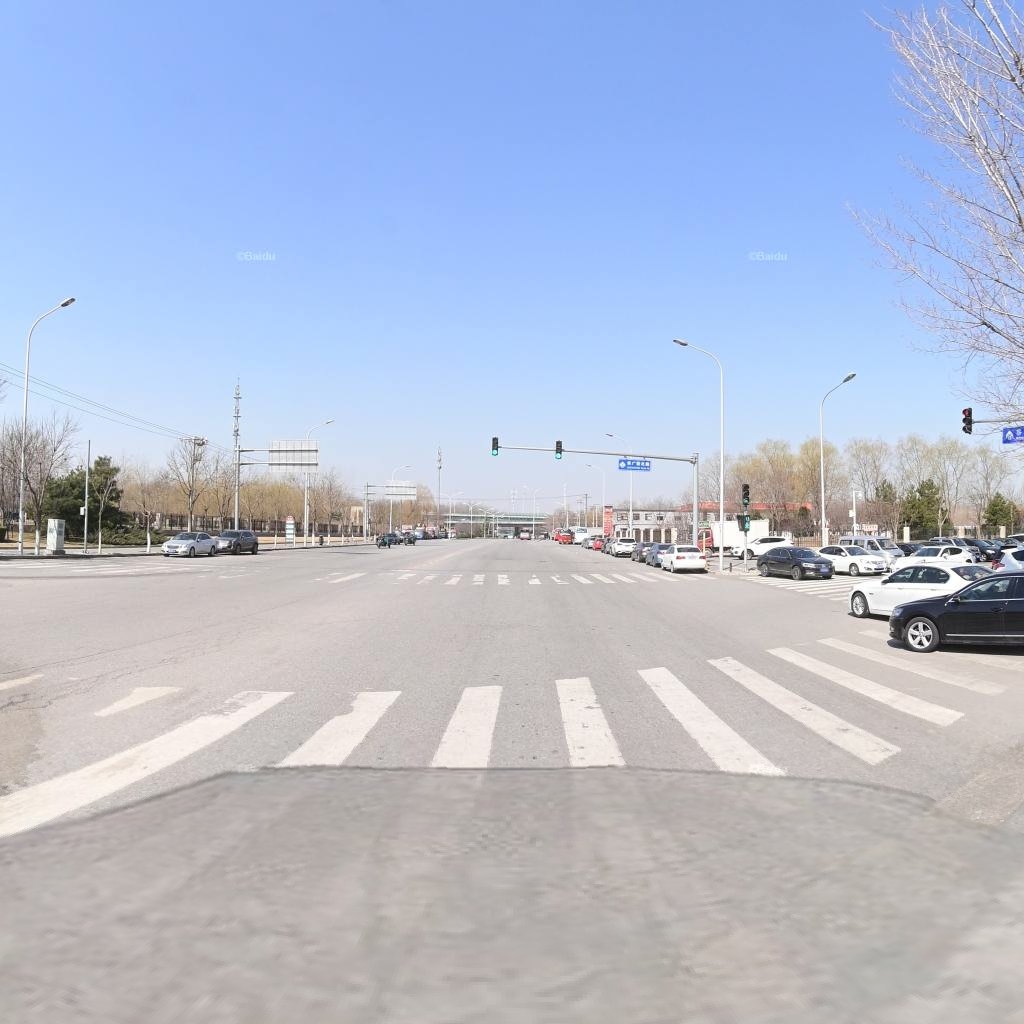
Region: Chaoyang
Road damage annotations: alligator crack